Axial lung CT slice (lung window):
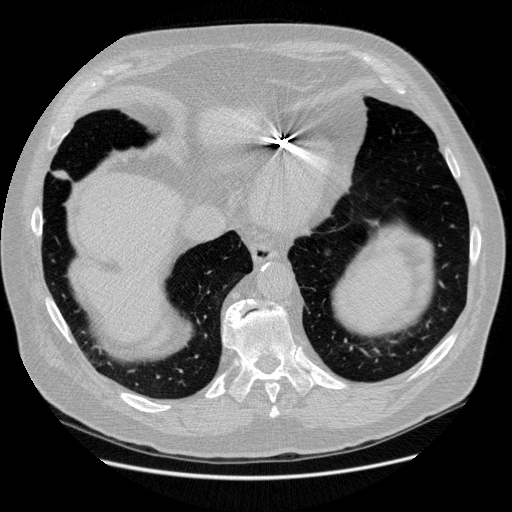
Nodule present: no